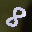
Label: 8